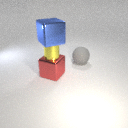
small yellow metal cylinder above large red metal cube